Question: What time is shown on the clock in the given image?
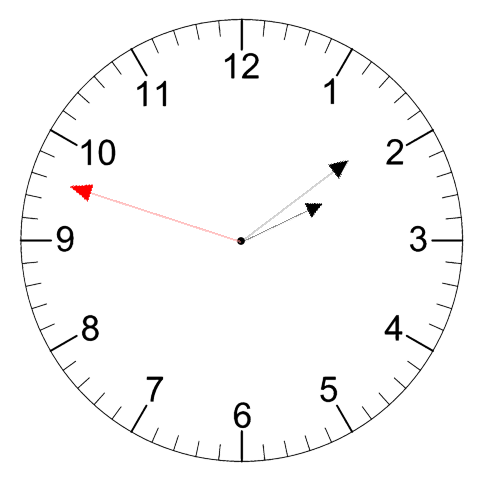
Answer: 02:08:48